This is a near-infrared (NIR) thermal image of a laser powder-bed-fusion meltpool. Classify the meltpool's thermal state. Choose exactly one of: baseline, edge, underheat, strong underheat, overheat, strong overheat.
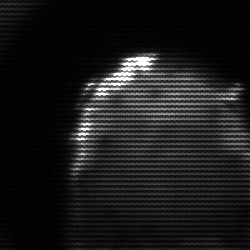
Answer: edge